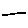
Label: line